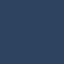
Label: SeaLake